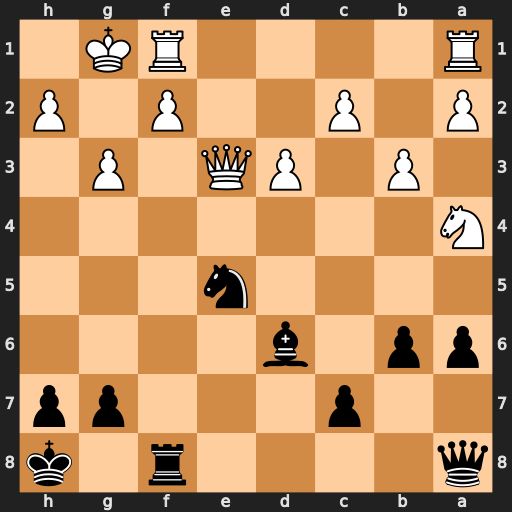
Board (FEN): q4r1k/2p3pp/pp1b4/4n3/N7/1P1PQ1P1/P1P2P1P/R4RK1
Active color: b
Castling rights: -
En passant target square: -
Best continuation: Nf3+ Kh1 Re8 Nc3 Rxe3